Interaction volume radius: 10 \u00c5
Interaction volume height: 25 \u00c5
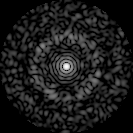
Disorder parameter: 0.8524